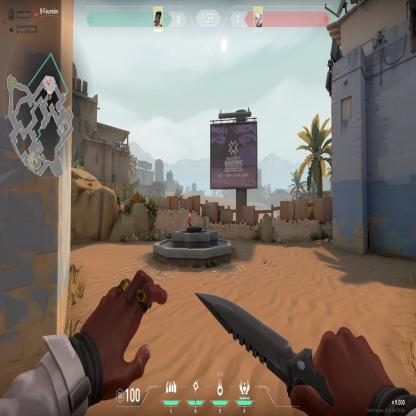
Label: enemy